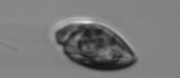
Label: Katodinium_or_Torodinium